Question: I am trying to write a query that will give me transaction amount sum happened in one date. The problem is , when I added column date in my query, I get individual values not their sum. The requirement for this query is to have one entry for each merchant but i am getting multiple rows for one merchant.
'''
SELECT SUBSTR(m.MERCHANTLASTNAME, 1, 36) Name1,
m.MERCHANTBANKBSB MerchantAccbsb,
m.MERCHANTBANKACCNR Merchant_act,
m.MERCHANTID merchantid,
t.transactiondate date1,
sum(t.TRANSACTIONAMOUNT) as total
FROM fss_merchant m
JOIN fss_terminal term
ON m.MERCHANTID = term.MERCHANTID
JOIN FSS_DAILY_TRANSACTION t
ON term.TERMINALID = t.TERMINALID
group by t.transactiondate, SUBSTR(m.MERCHANTLASTNAME, 1, 36), m.MERCHANTID, m.MERCHANTBANKBSB, m.MERCHANTBANKACCNR,
m.MERCHANTLASTNAME
'''
Output of my query:

I want to get one entry per each merchant with the sum of transaction amount in one day, not multiple rows of transaction in that day.
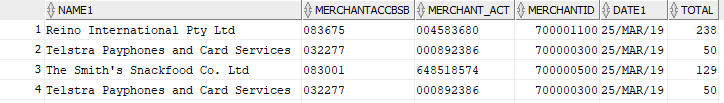
Answer: You can calculate the total amount in different inner query with the truncated date and join it with FSS_MERCHANT table so that issues described by @SatishSK and @mangusta is taken care.
You can use the following query:
'''
SELECT
SUBSTR(M.MERCHANTLASTNAME, 1, 36) NAME1,
M.MERCHANTBANKBSB MERCHANTACCBSB,
M.MERCHANTBANKACCNR MERCHANT_ACT,
M.MERCHANTID MERCHANTID,
M_DATA.TRANSACTIONDATE DATE1,
M_DATA.TOTAL AS TOTAL
FROM
FSS_MERCHANT M
INNER JOIN (
SELECT
TERM.MERCHANTID MERCHANTID,
TRUNC(T.TRANSACTIONDATE) TRANSACTIONDATE,
SUM(T.TRANSACTIONAMOUNT) AS TOTAL
FROM
FSS_TERMINAL TERM
JOIN FSS_DAILY_TRANSACTION T ON TERM.TERMINALID = T.TERMINALID
GROUP BY
TERM.MERCHANTID,
TRUNC(T.TRANSACTIONDATE)
) M_DATA ON ( M.MERCHANTID = M_DATA.MERCHANTID );
'''
Good luck!!